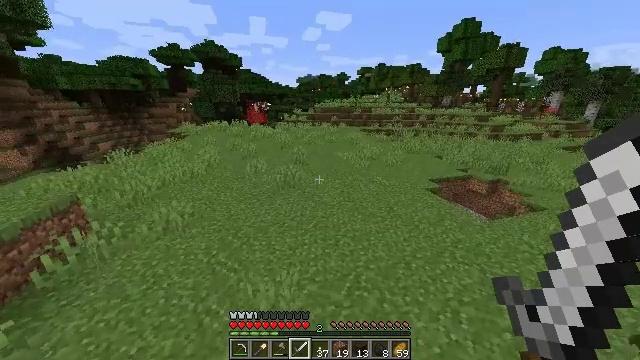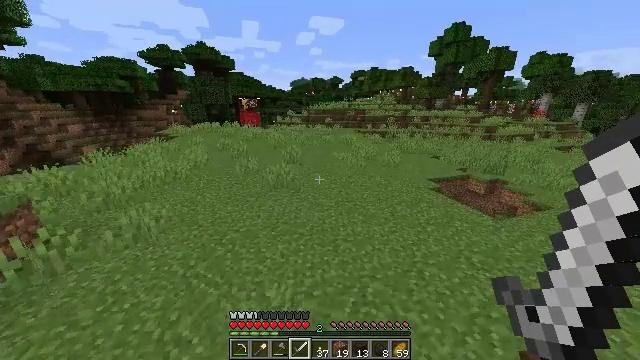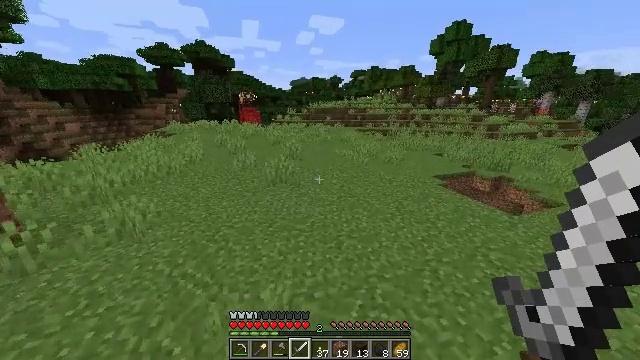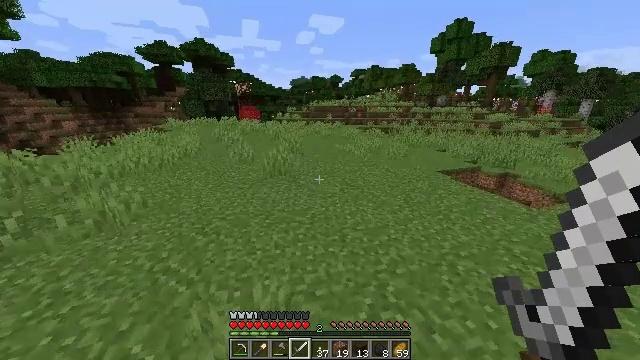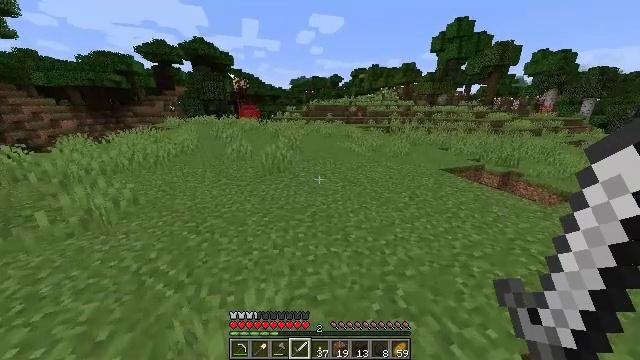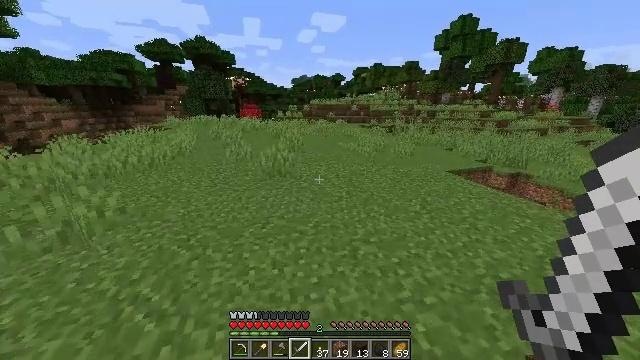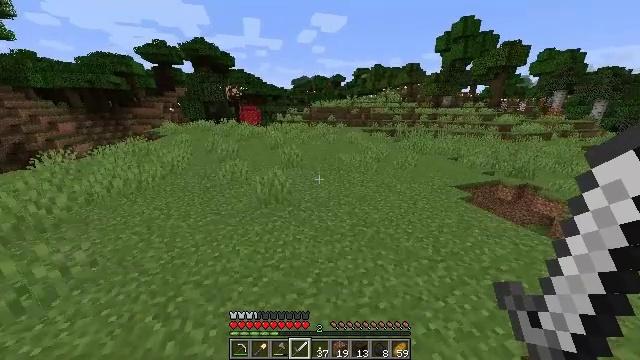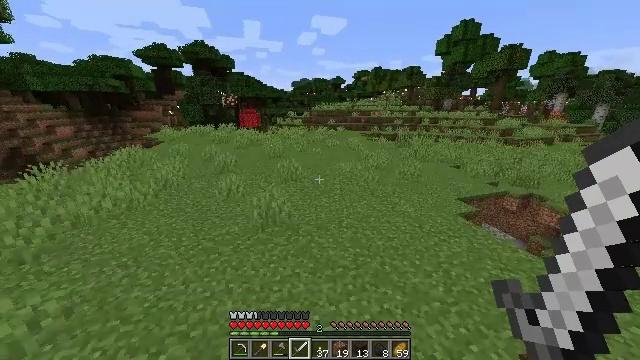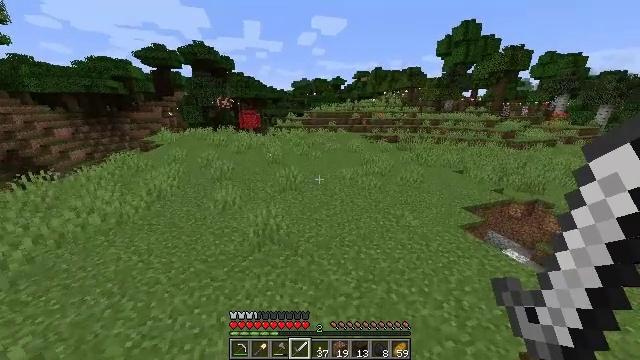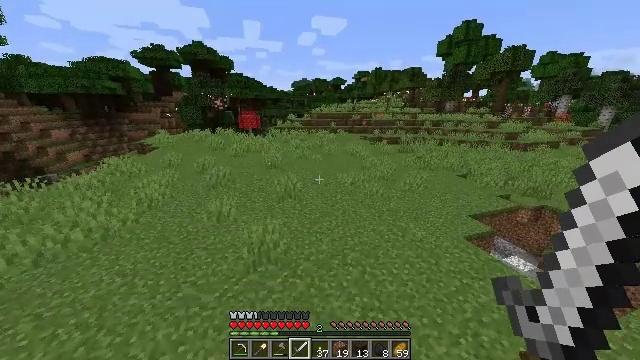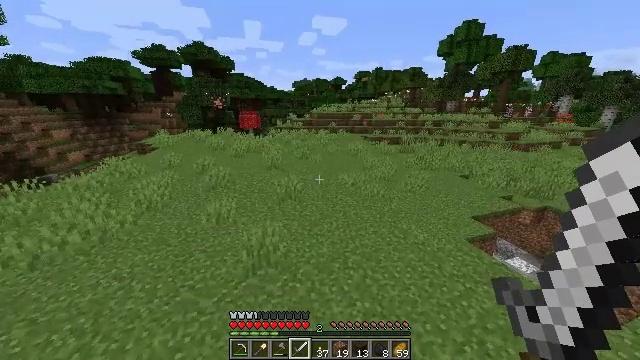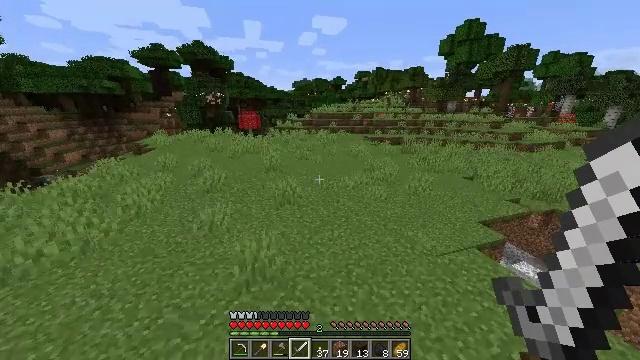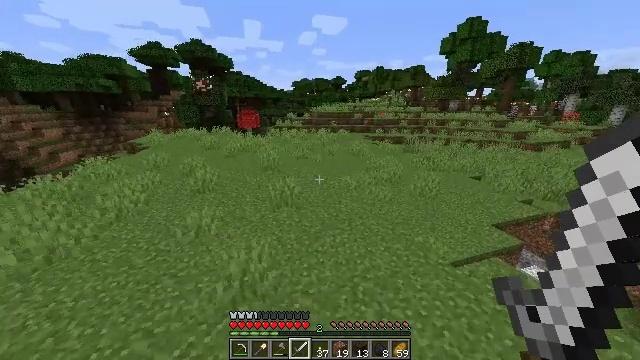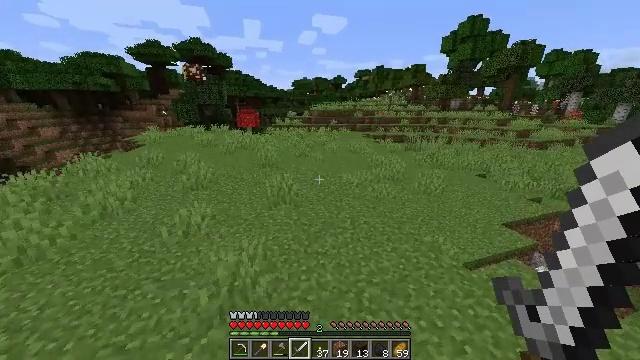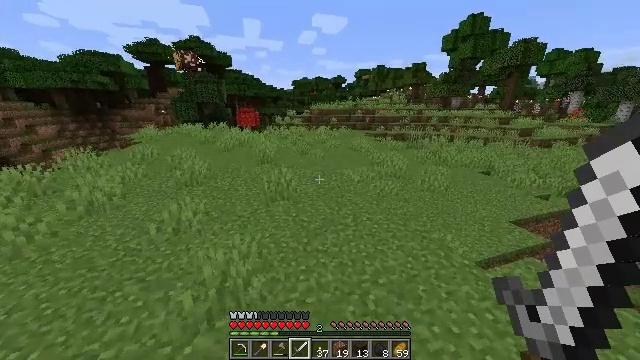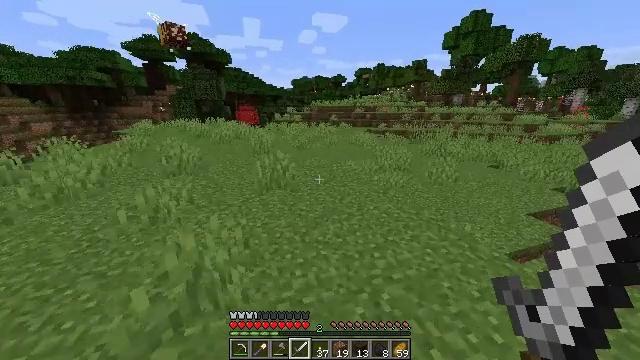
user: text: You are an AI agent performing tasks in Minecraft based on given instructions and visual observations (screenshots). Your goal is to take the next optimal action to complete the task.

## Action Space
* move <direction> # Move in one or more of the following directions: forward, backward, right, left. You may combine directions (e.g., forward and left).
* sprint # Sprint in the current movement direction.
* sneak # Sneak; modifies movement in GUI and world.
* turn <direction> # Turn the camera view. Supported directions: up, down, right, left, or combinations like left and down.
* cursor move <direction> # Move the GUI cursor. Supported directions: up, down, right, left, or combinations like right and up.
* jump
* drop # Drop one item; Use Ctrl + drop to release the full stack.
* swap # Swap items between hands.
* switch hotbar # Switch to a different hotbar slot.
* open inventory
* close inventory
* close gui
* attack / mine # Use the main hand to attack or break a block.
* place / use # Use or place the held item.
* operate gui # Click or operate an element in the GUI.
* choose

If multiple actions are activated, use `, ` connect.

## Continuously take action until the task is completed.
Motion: motion action
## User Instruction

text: Harvest hay blocks from the village.
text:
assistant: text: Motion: move forward, sprint, turn right, jump
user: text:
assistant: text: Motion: move forward, sprint, jump
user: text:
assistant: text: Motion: move forward, sprint, jump
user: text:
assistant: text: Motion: move forward, sprint, jump
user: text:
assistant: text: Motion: move forward, sprint, jump
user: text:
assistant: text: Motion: move forward, sprint, jump
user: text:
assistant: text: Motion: move forward, sprint, jump
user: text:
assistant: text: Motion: move forward, sprint, jump
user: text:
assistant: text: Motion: move forward, sprint, jump
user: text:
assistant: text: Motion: move forward, sprint, jump
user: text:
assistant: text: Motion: move forward, sprint, jump
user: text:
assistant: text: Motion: move forward, sprint, jump
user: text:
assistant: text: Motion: move forward, sprint, jump
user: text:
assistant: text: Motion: move forward, sprint, jump
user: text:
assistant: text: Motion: move forward, sprint, jump
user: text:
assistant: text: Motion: move forward, sprint, turn right, jump
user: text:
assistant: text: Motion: move forward, sprint, turn right, jump
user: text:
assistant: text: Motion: move forward, sprint, turn right, jump
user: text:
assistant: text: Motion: move forward, sprint, turn right, jump
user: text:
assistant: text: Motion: move forward, sprint, jump
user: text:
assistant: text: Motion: move forward, sprint, jump
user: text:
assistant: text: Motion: move forward, sprint, jump
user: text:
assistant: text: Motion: move forward, sprint, jump
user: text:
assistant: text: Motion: move forward, sprint, jump
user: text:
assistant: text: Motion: move forward, sprint, jump
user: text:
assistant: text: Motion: move forward, sprint, jump
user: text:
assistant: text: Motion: move forward, sprint, jump
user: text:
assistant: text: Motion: move forward, sprint, jump
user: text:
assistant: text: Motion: move forward, sprint, jump
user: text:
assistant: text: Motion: move forward, sprint, turn right and down, jump